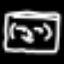
Label: square